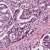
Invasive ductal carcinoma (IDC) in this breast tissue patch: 1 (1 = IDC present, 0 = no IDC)